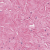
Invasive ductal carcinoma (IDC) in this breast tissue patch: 0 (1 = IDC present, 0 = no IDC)